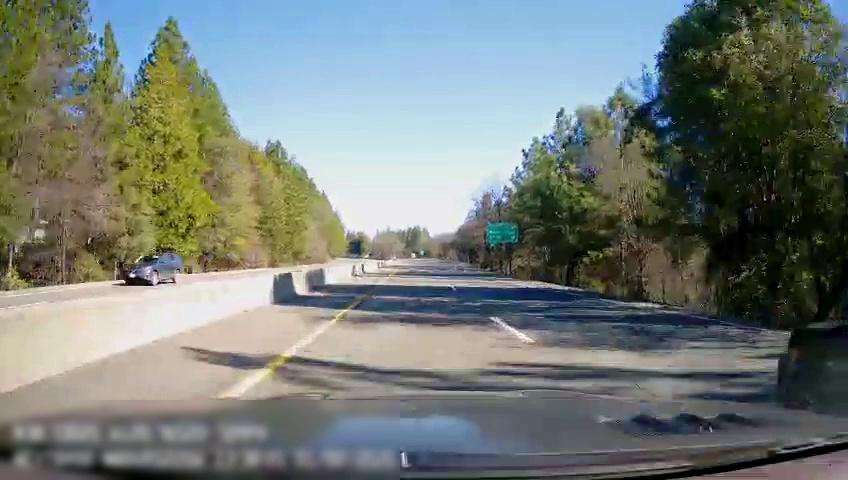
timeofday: Day
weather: Sunny
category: Drivable Space
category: Drivable Space
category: Vehicles | Car
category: Vehicles | SUV
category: Lanes | Current Lane
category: Lanes | Current Lane
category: Lanes | Alternate Lane
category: Traffic | Signs